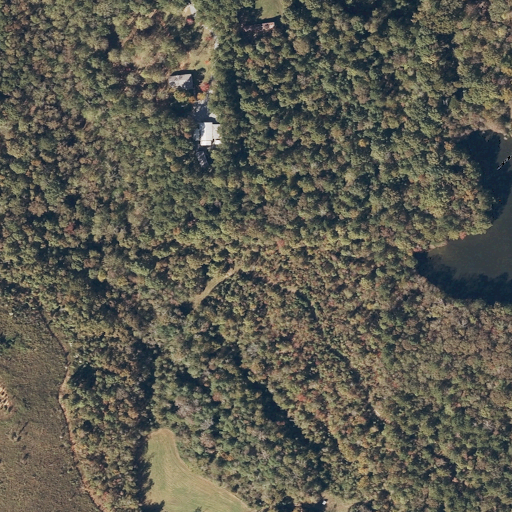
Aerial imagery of mountain in Alabama named Smyrna Hill containing deciduous forest, shrub, mixed forest, grassland, open water, evergreen forest, low intensity development, and open development